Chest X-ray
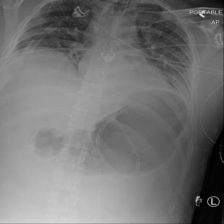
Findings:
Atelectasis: negative
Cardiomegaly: negative
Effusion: negative
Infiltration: negative
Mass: negative
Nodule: negative
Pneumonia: negative
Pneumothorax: negative
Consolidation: negative
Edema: negative
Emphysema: negative
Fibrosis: negative
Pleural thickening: negative
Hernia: negative